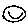
Label: smiley face